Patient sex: F
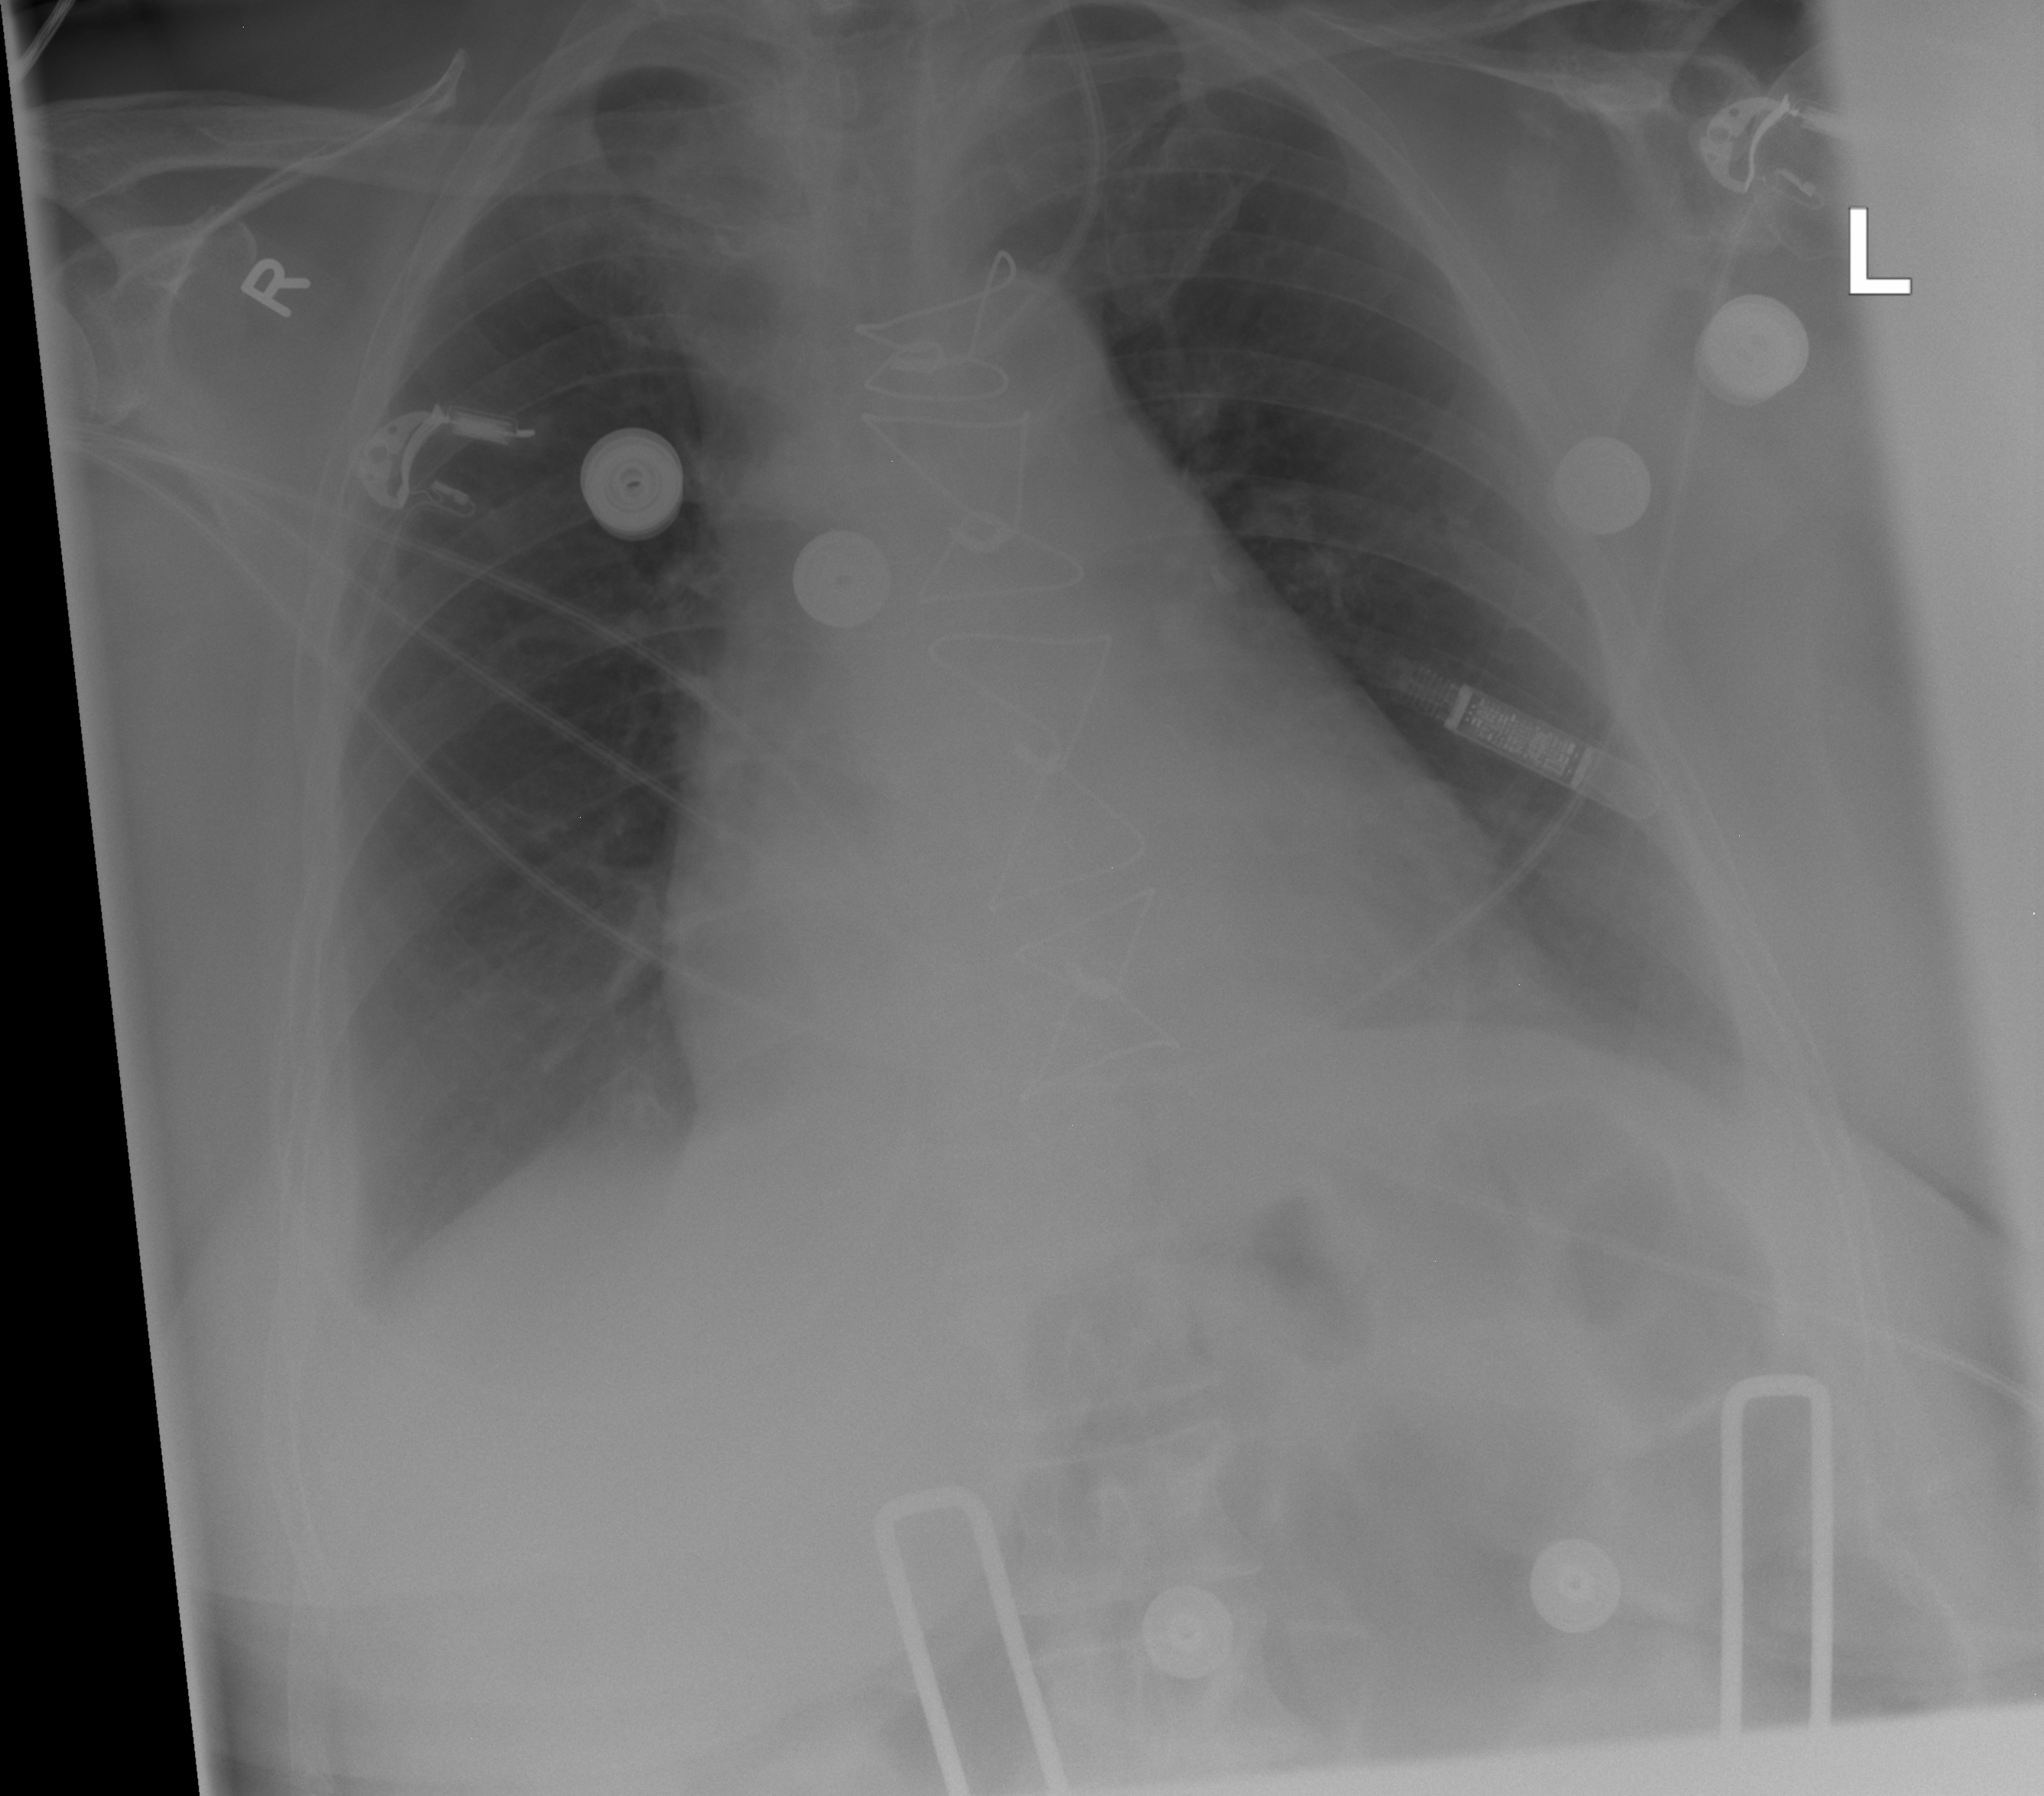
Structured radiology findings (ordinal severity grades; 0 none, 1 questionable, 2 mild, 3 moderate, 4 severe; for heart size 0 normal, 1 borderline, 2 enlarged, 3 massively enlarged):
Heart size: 2
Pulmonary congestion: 2
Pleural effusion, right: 2
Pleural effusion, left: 2
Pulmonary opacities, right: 0
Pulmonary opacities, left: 0
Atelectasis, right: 0
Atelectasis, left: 0